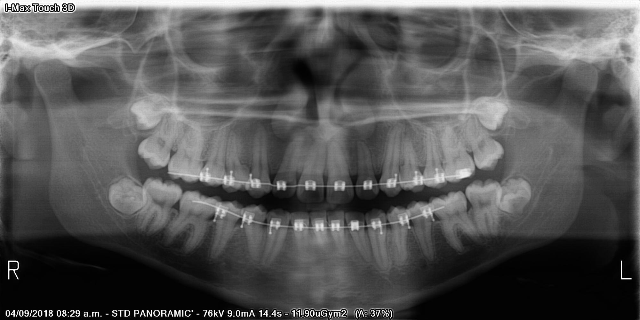
adult